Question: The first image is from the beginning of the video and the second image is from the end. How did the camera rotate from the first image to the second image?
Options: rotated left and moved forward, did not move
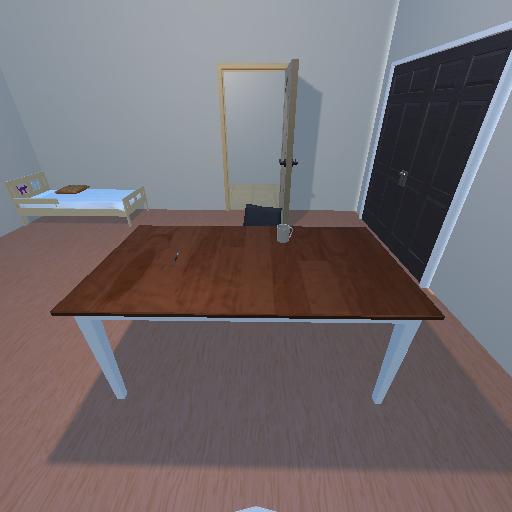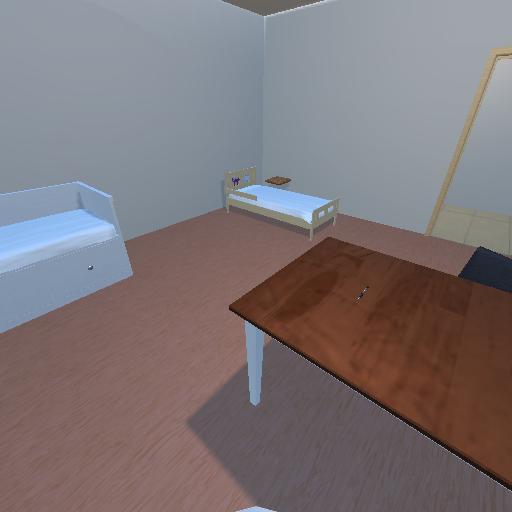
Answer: rotated left and moved forward